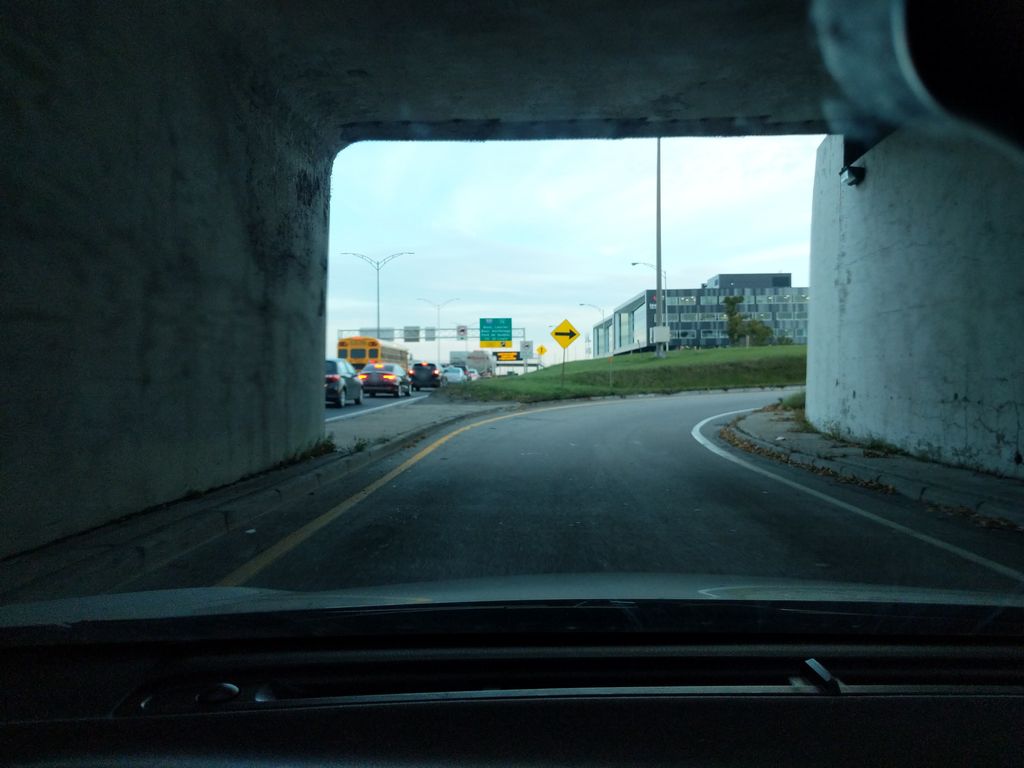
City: quebec_city